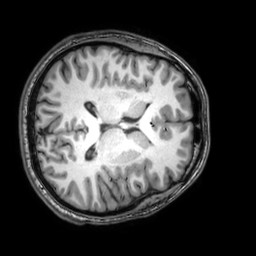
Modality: T1w
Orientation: axial
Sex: male
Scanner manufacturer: philips
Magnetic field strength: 3 T
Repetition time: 0.008283 s
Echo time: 0.0038 s